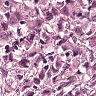
Metastatic tissue present: yes